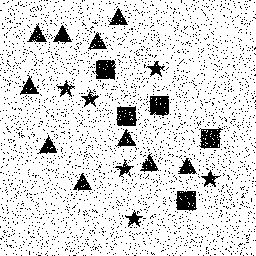
Squares: 5
Triangles: 10
Stars: 6
Total shapes: 21